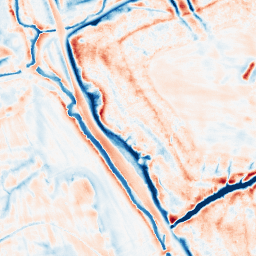
Category: edge_preserving
Decomposition family: bilateral
Decomposition parameters: d: 21
sigma_color: 100
sigma_space: 50
Upsampling method: sinc_blackman
Upsampling parameters: scale: 2
kernel_size: 16
Upsampling scale: 2